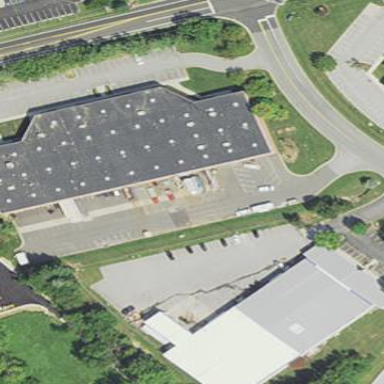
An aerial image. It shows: Industrial building.